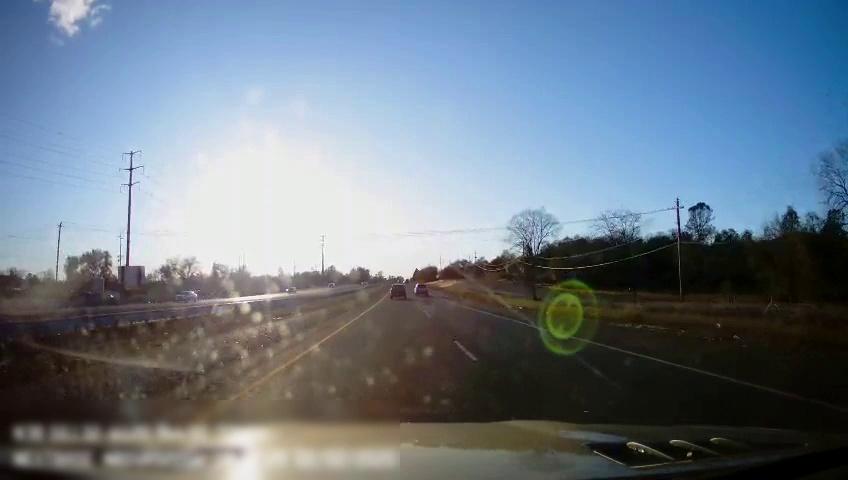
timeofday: Day
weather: Sunny
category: Drivable Space
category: Drivable Space
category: Vehicles | Truck
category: Vehicles | SUV
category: Vehicles | Car
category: Lanes | Current Lane
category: Lanes | Current Lane
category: Lanes | Alternate Lane